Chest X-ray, PA view. Patient: 43 years old, sex F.
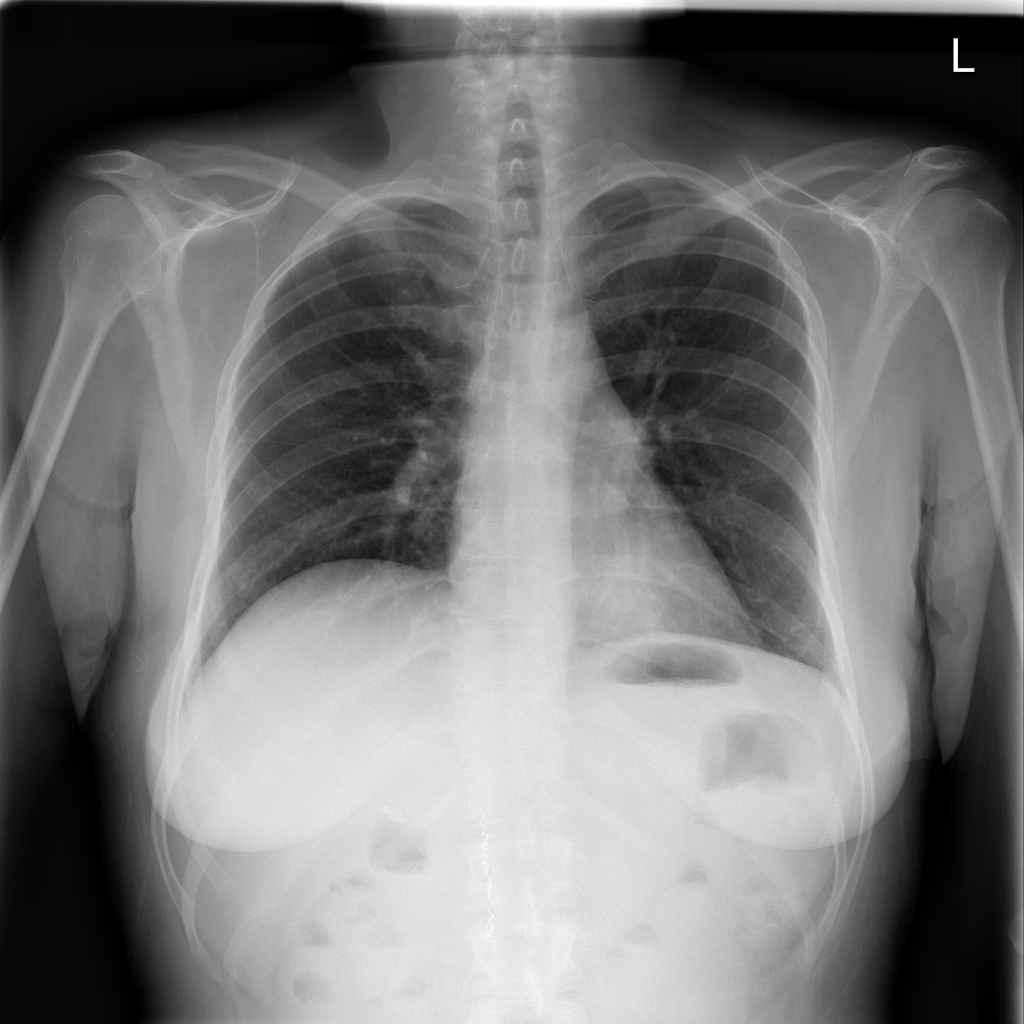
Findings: No Finding